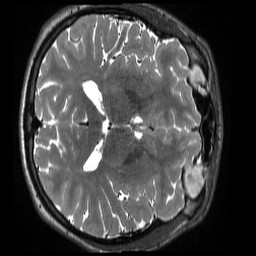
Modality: T2w
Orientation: axial
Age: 21
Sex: male